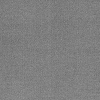
Atmospheric dust classification: dusty